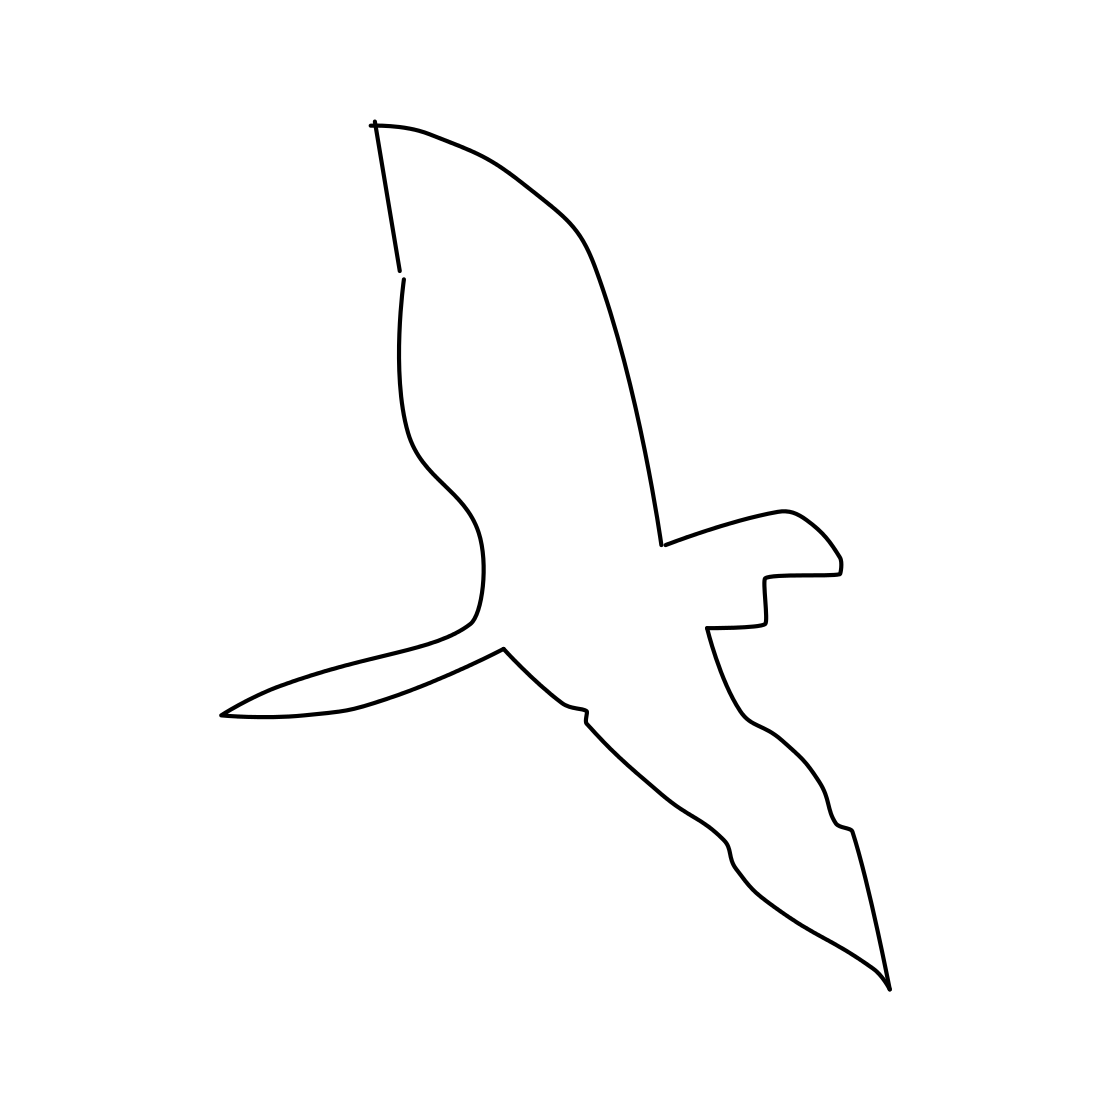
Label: flying bird